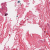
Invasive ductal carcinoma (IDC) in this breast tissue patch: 0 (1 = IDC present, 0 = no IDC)